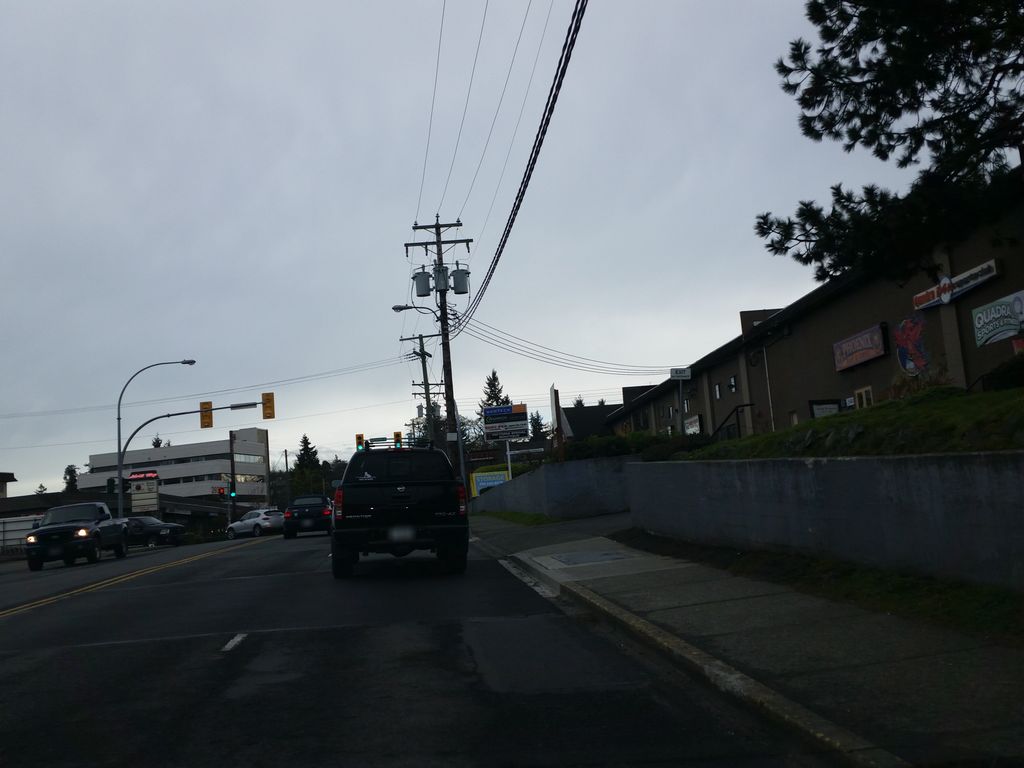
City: victoria